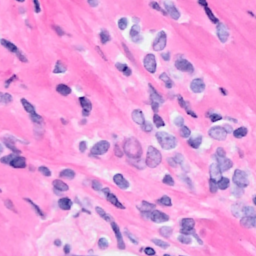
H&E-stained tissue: Breast